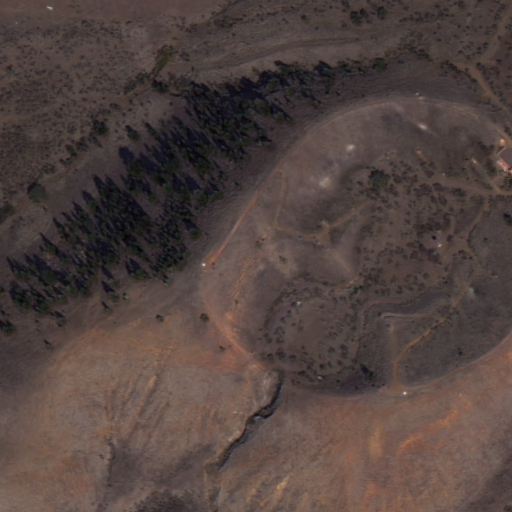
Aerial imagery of mountain in Hawaii named Puʻunaio containing only unknown